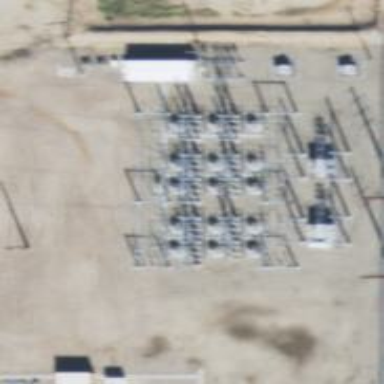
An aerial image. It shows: Switch used for power control.